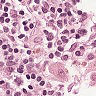
Metastatic tissue present: no